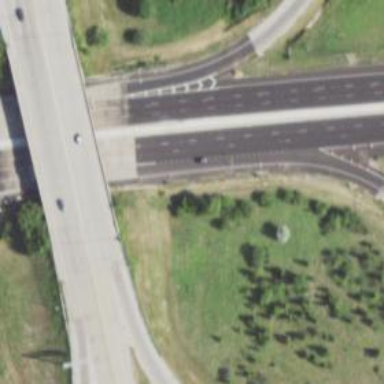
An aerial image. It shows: Motorway junction.